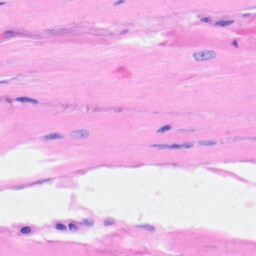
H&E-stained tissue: Heart